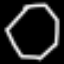
Label: octagon